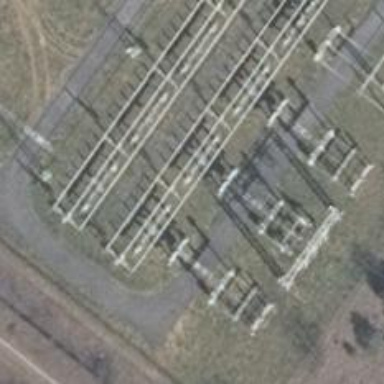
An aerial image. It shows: Three cables of power line.